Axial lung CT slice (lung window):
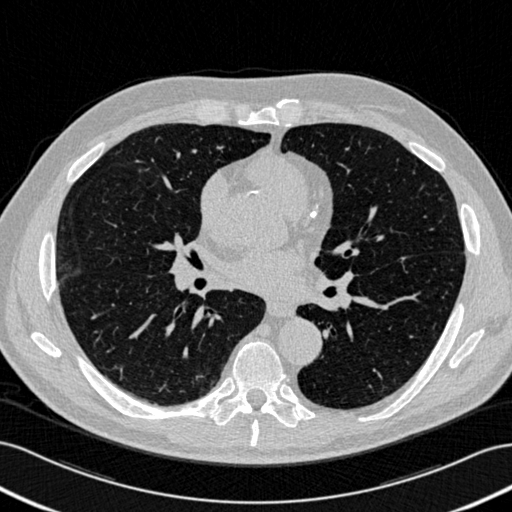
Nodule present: no